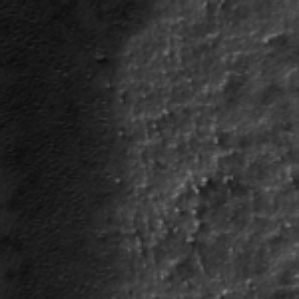
Label: frost